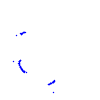
Particle: proton